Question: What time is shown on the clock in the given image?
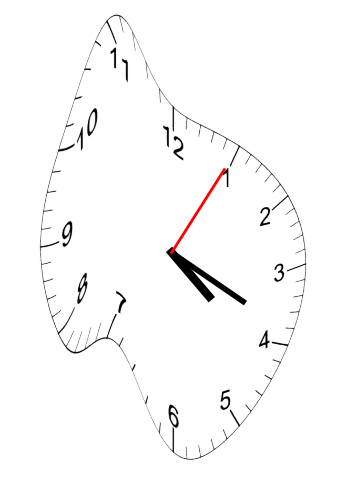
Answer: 04:19:05